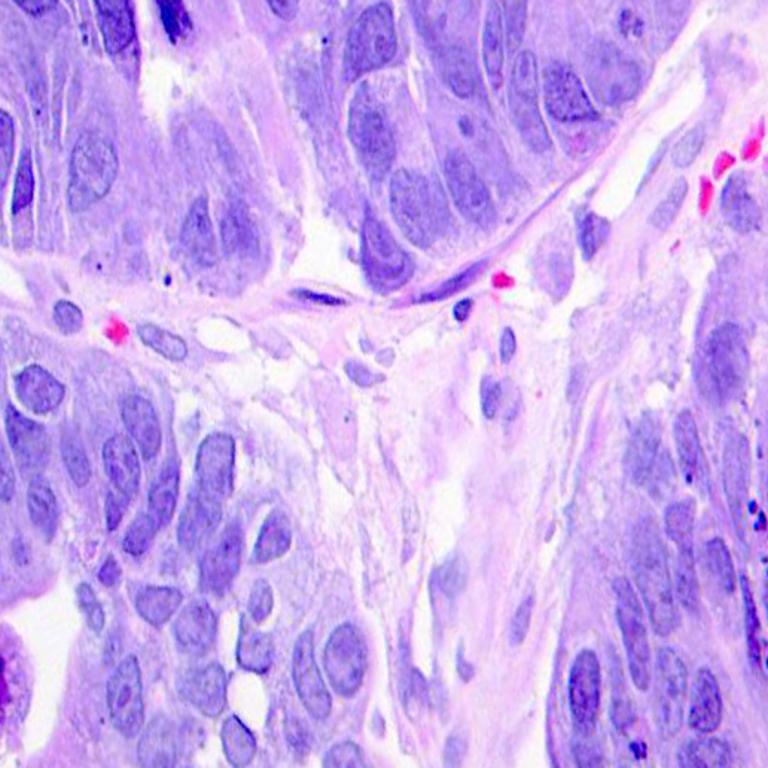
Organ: colon
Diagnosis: adenocarcinomas